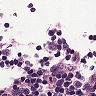
Metastatic tissue present: no